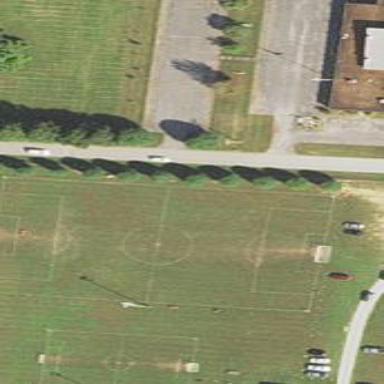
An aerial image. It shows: Soccer pitch for leisureland activities.